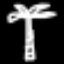
Label: palm tree